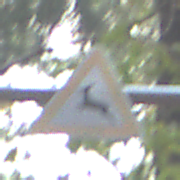
Verkehrszeichen: WildwechselRechts
Umgebung: Outdoor, Nature
Tageszeit: SunriseSunset
Wetter: NotSpecified
Licht: Natural
Jahreszeit: Autumn
Kontrast: MediumContrast